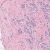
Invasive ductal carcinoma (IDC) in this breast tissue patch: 1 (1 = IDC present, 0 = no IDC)